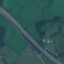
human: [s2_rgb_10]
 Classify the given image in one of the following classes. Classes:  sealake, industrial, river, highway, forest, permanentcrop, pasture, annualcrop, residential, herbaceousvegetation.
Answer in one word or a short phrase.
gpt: Highway